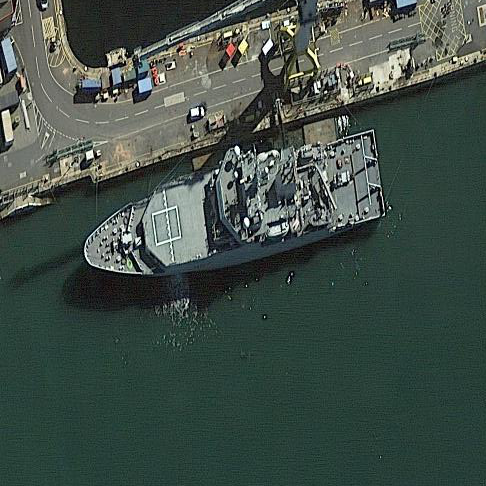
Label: combat